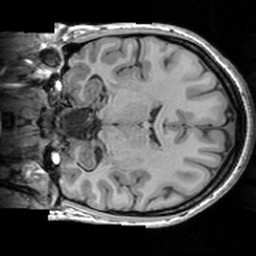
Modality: T1w
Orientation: coronal
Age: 23
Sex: female
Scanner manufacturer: siemens
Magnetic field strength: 3 T
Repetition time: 1.63 s
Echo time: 0.00311 s